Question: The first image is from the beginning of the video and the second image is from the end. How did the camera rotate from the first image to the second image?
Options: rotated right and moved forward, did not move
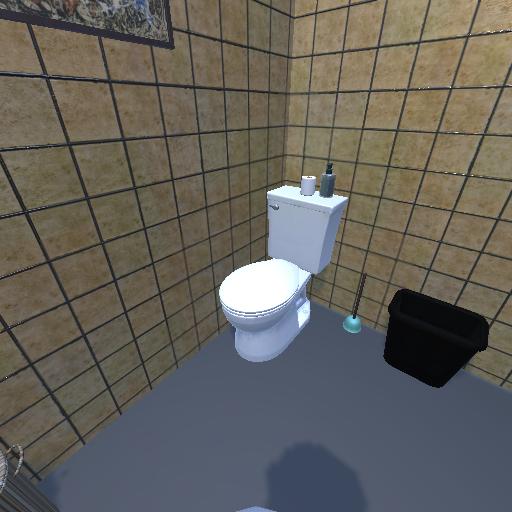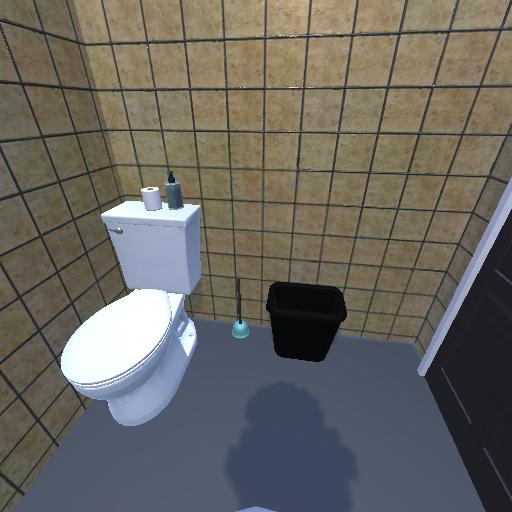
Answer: rotated right and moved forward